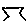
Label: hexagon